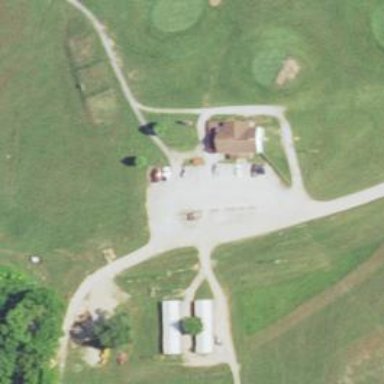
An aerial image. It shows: Golf clubhouse.